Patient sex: M
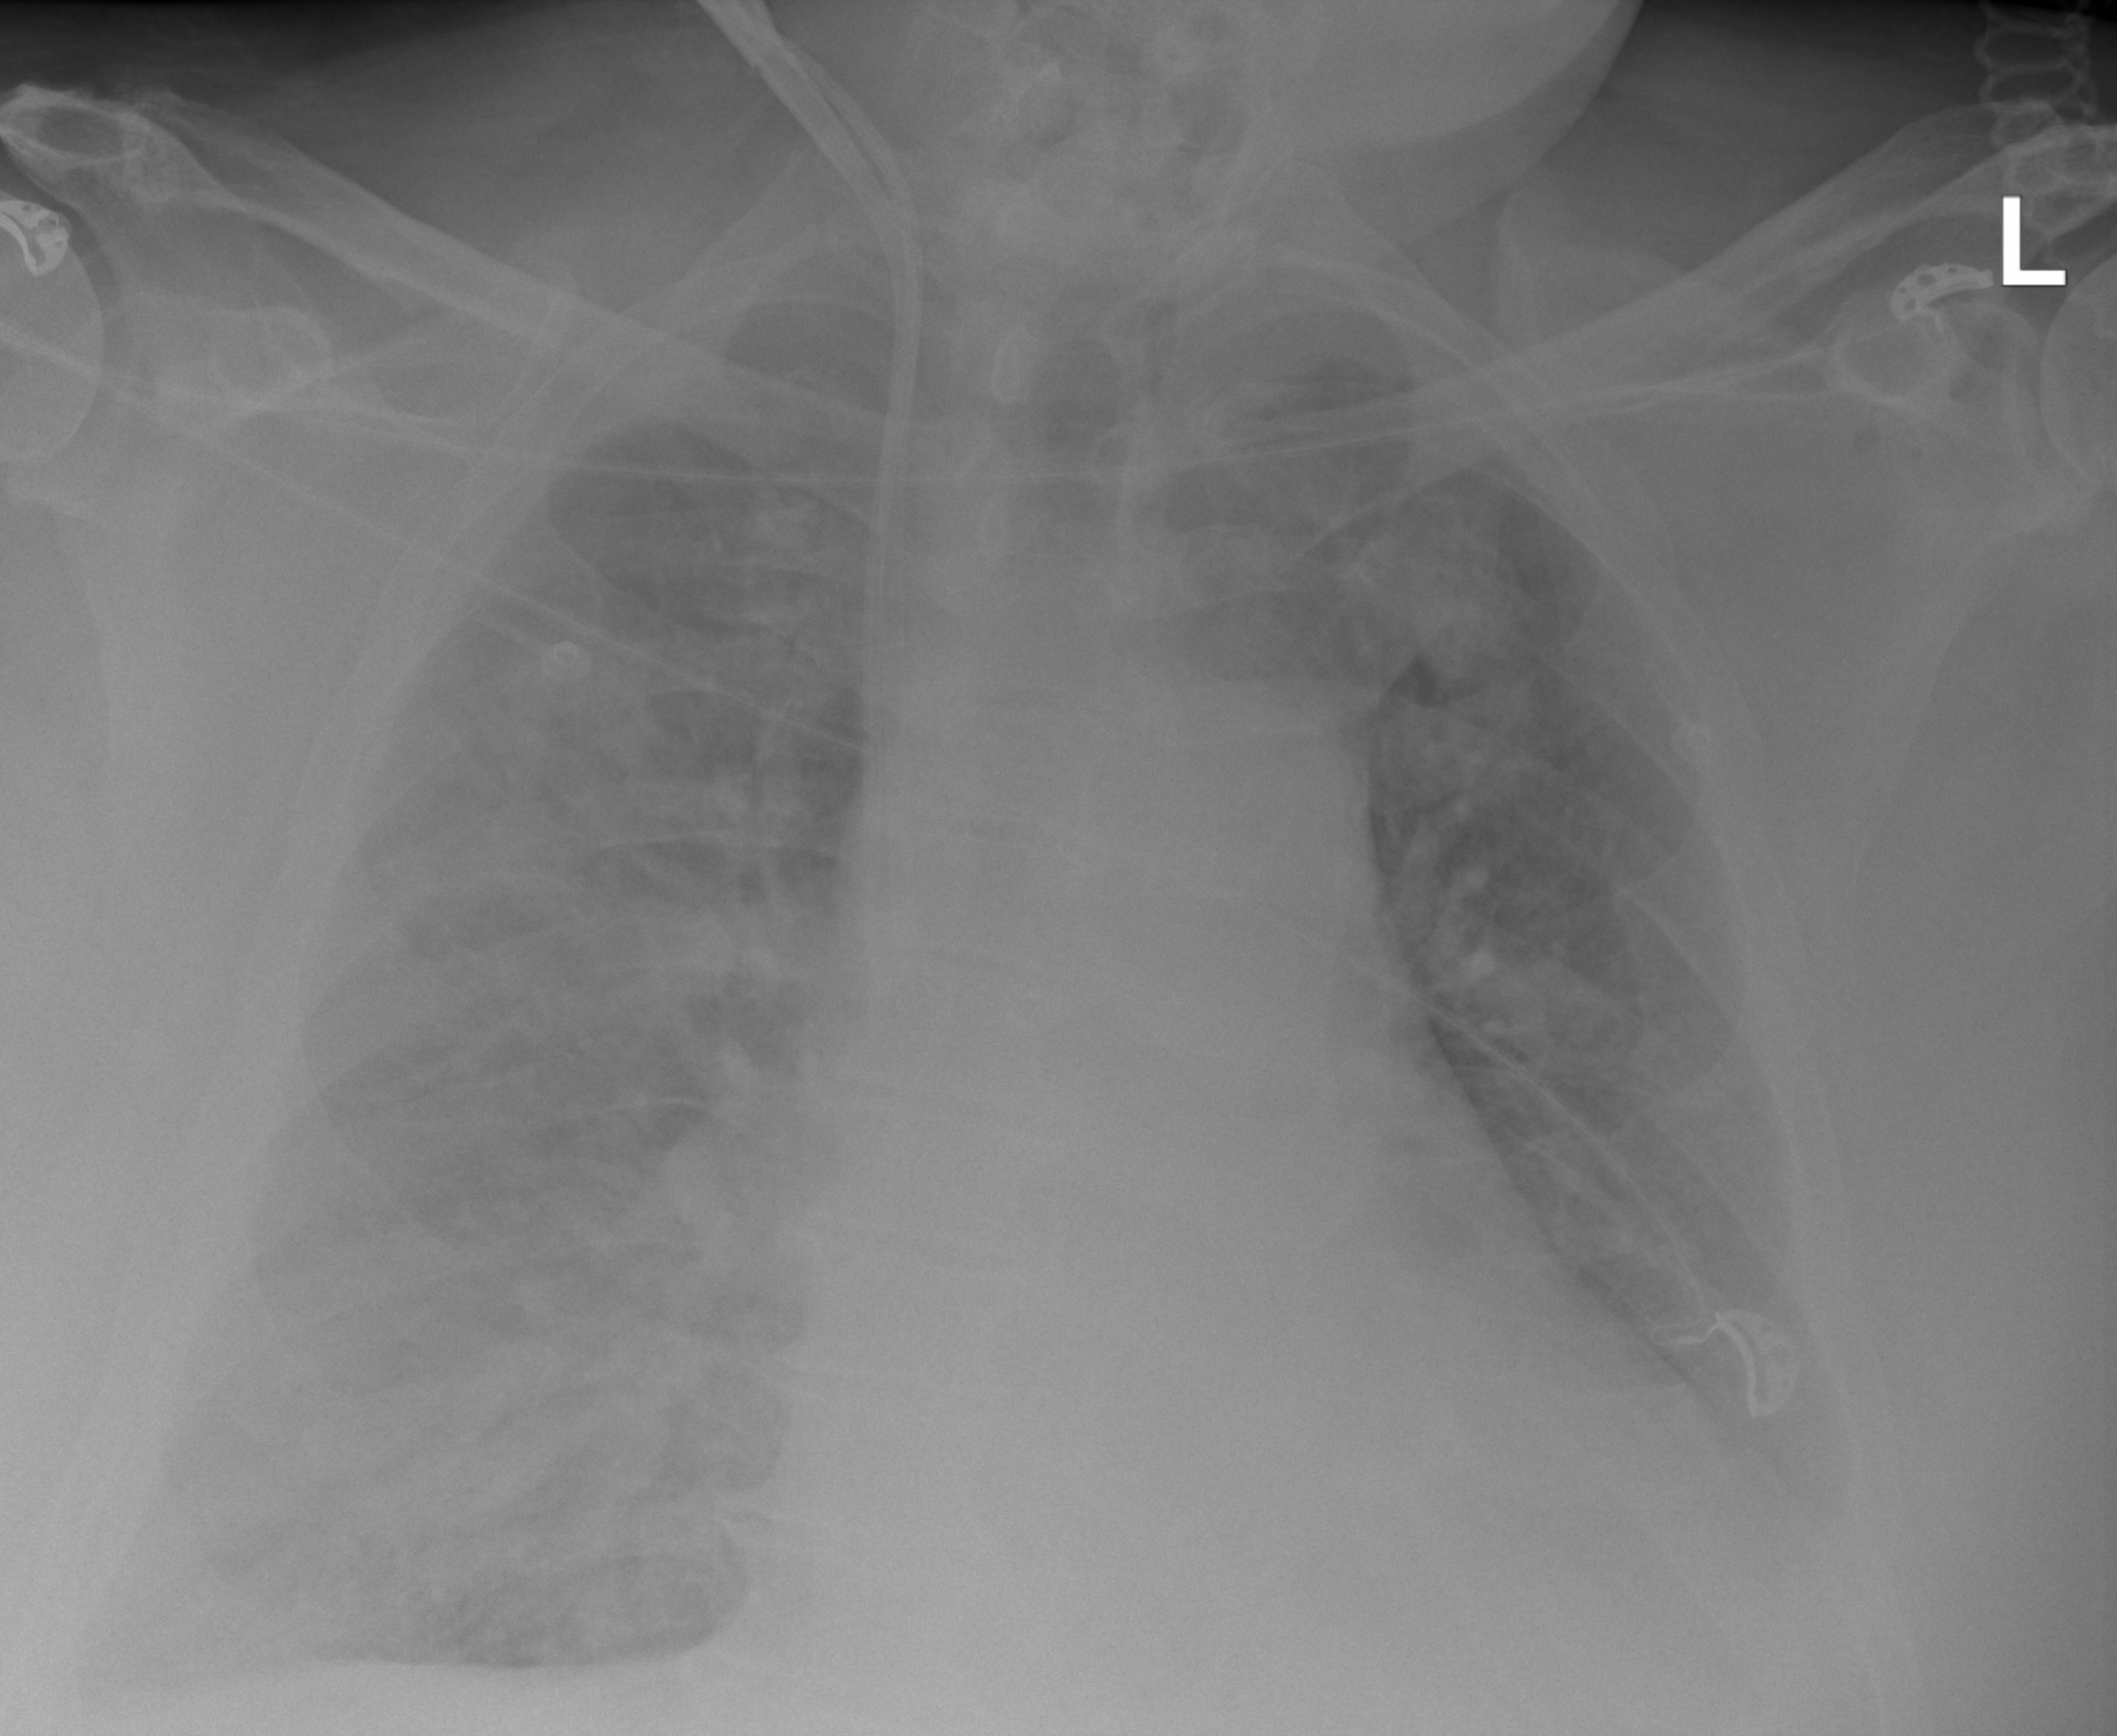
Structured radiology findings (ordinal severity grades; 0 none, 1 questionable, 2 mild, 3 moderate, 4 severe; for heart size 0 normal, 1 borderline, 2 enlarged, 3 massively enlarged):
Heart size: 2
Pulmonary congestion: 4
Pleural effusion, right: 3
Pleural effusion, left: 3
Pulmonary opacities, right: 3
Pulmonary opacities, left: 3
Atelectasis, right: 3
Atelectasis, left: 3